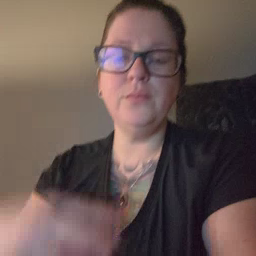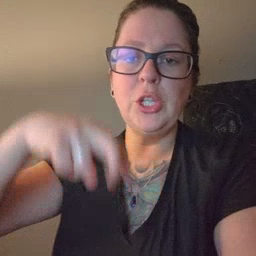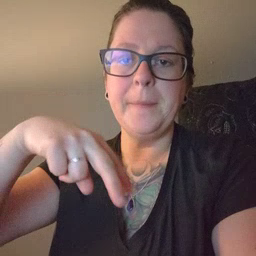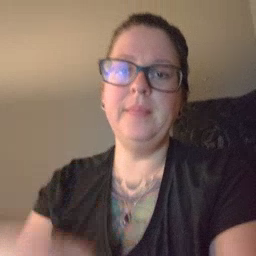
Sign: jump